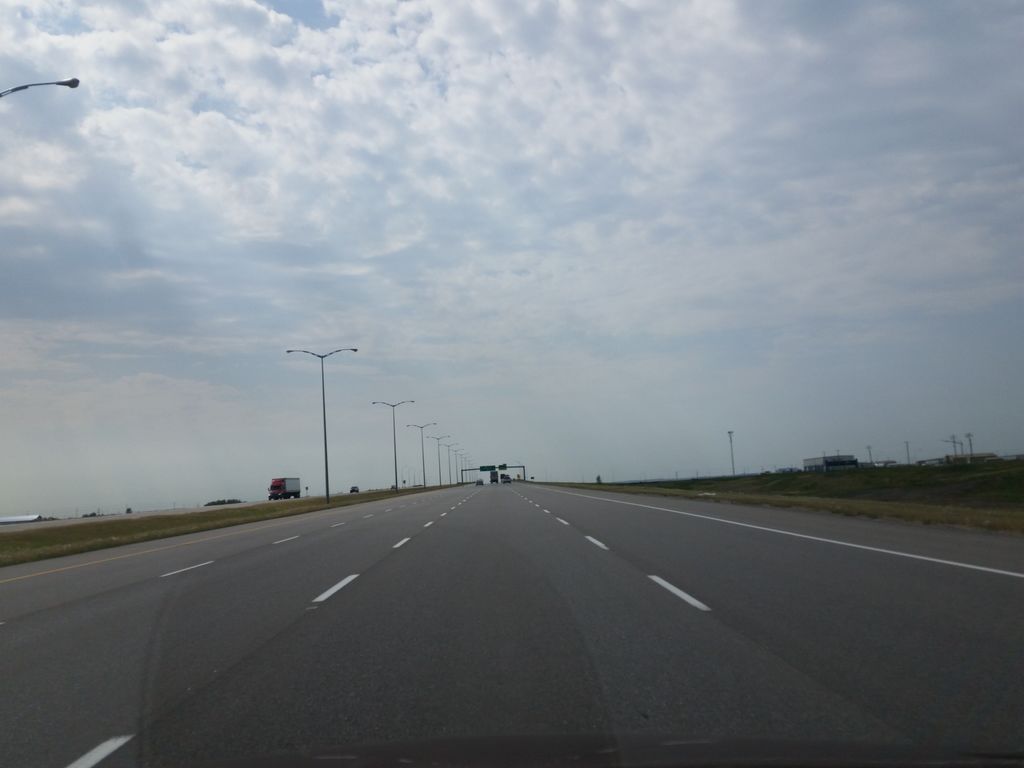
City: calgary